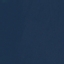
Land use / land cover class: SeaLake